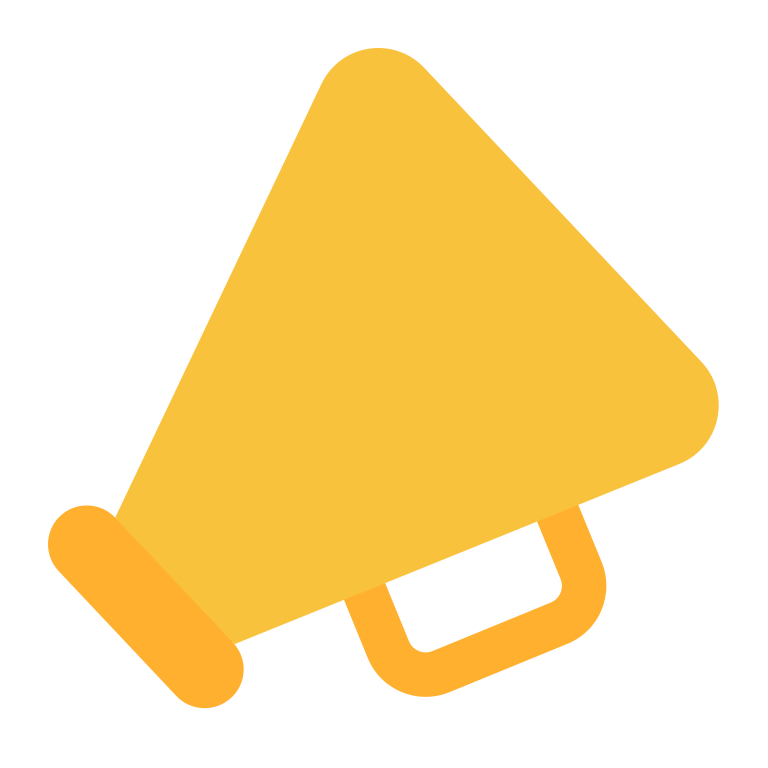
megaphone flat